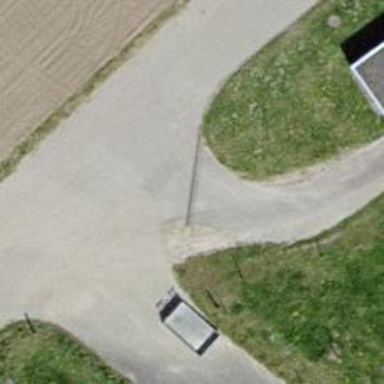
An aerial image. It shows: Gate.